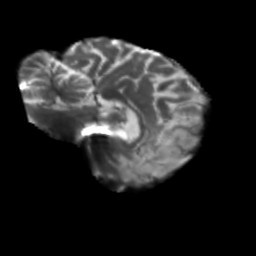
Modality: T2w
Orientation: sagittal
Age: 75
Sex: male
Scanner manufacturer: siemens
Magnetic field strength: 3 T
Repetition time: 5.25 s
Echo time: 0.08 s